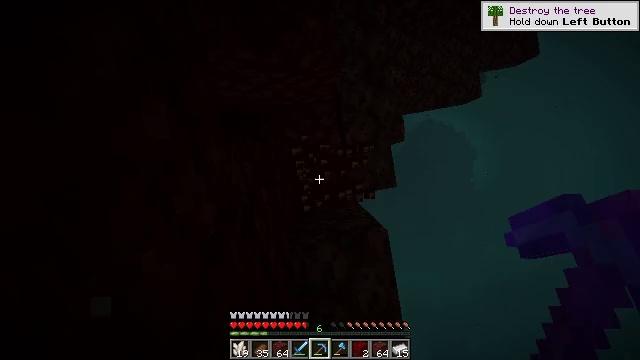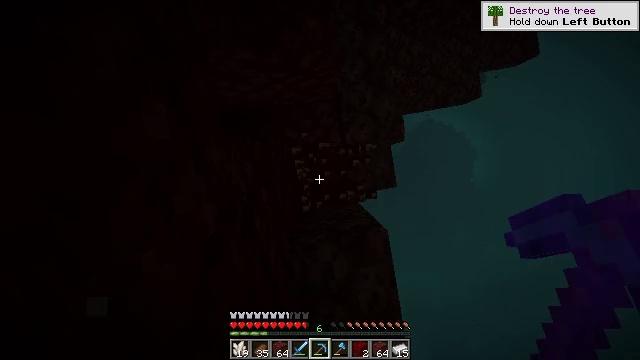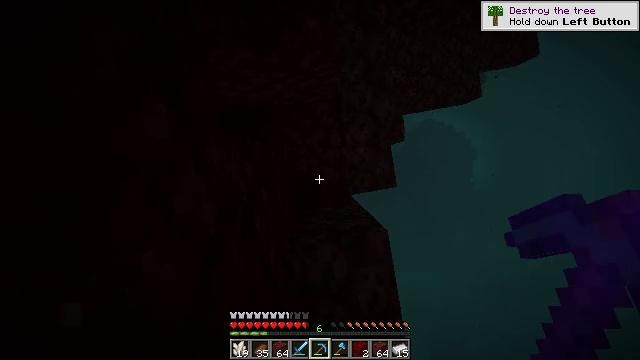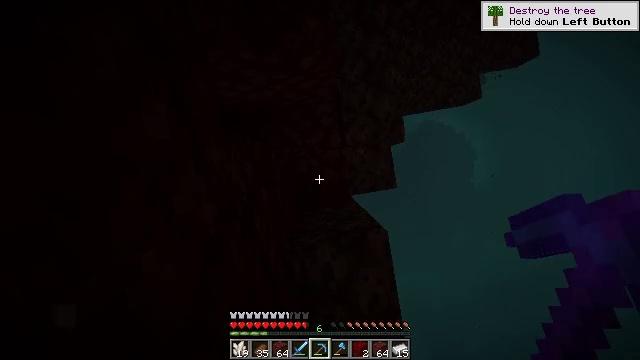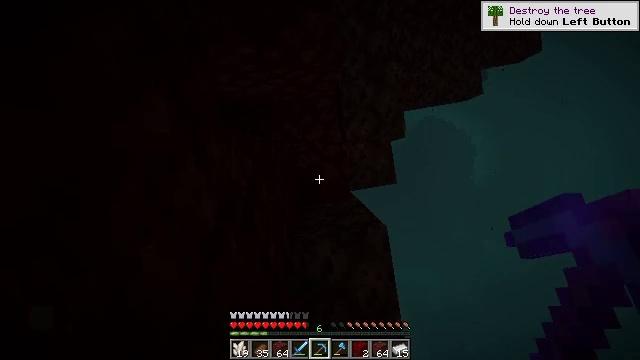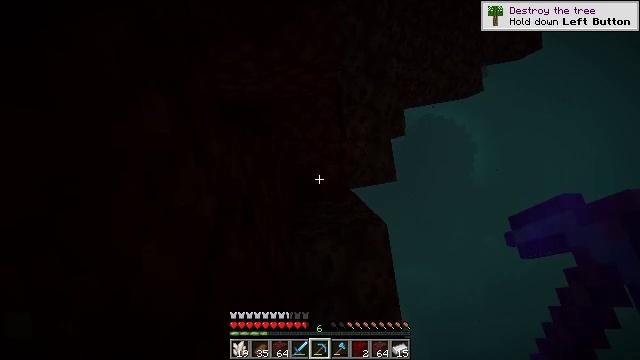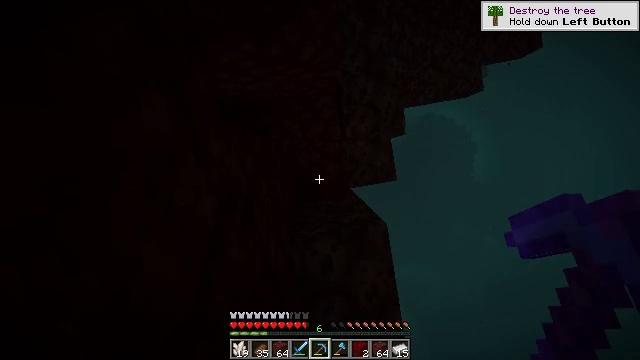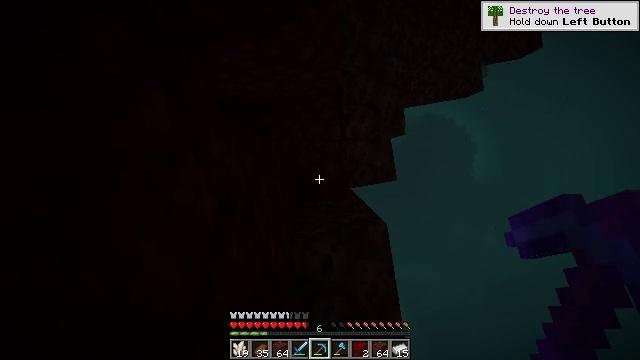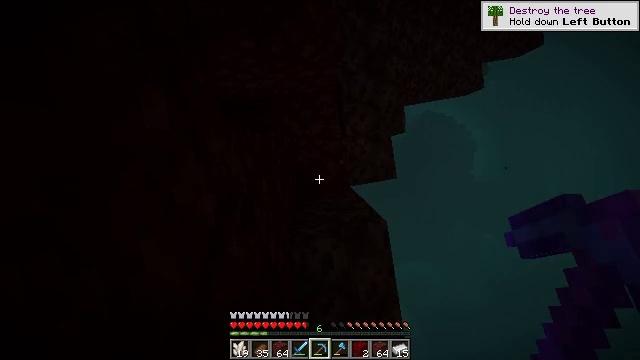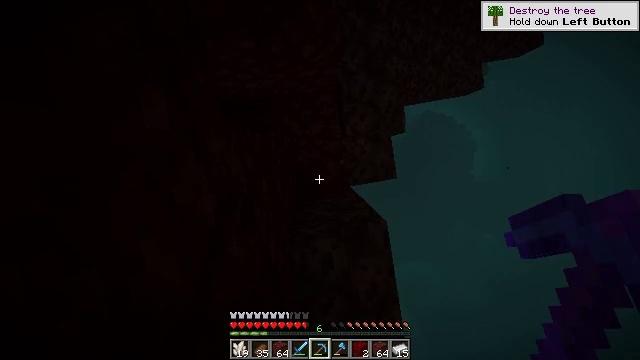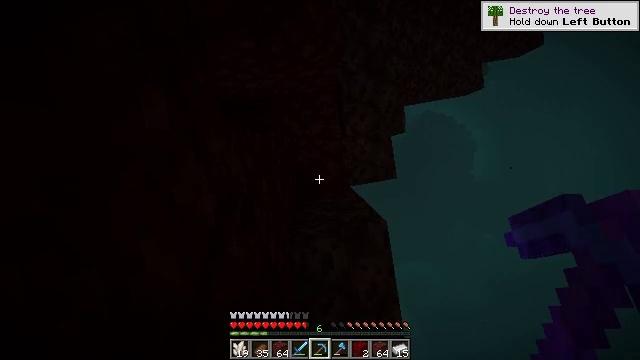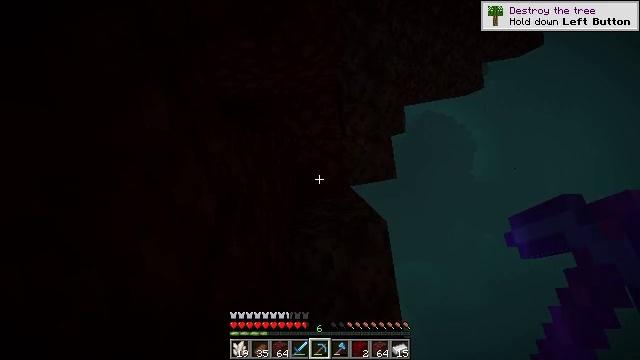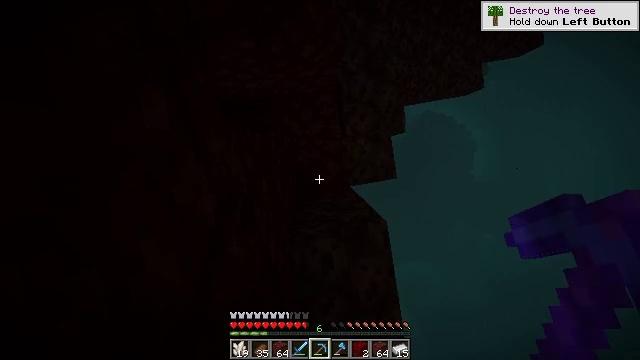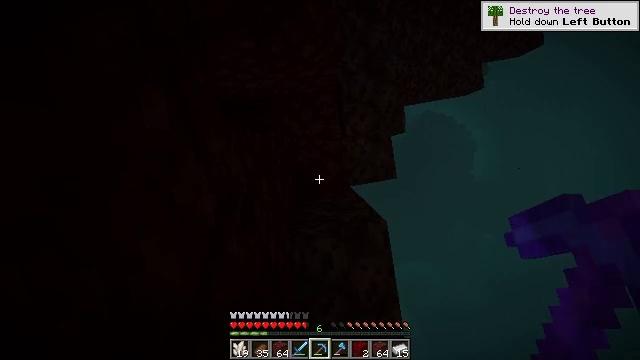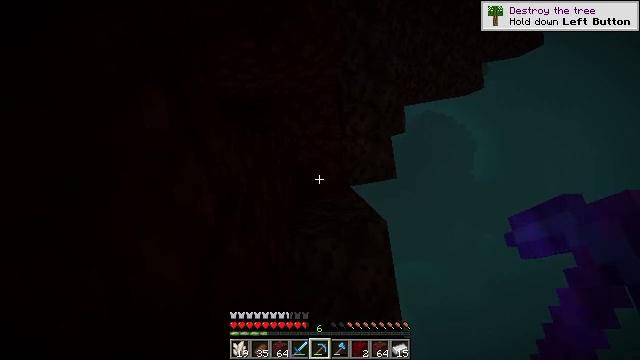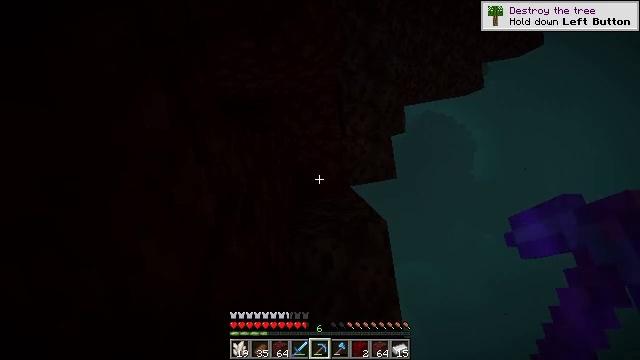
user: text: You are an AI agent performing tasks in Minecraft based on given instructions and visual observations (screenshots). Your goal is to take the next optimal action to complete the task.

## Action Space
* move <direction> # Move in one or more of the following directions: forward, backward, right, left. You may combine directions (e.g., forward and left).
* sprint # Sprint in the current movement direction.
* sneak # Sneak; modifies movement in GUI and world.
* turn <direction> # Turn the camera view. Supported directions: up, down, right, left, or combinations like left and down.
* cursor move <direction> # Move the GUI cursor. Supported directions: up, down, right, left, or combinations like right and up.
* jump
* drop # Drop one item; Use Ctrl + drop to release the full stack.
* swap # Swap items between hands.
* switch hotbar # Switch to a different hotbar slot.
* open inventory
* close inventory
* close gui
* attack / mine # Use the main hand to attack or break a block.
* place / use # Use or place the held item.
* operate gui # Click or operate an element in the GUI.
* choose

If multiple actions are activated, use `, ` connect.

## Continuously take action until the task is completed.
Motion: motion action
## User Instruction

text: Collect bone block by breaking it.
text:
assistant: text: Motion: attack / mine
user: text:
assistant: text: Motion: attack / mine
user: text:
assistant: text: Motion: attack / mine
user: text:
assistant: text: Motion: turn down, attack / mine
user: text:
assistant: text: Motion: no_op
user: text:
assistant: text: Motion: no_op
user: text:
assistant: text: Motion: no_op
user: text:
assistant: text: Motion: no_op
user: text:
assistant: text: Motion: no_op
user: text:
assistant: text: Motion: no_op
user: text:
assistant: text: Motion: no_op
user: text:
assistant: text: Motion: no_op
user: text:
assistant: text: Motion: no_op
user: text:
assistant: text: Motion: no_op
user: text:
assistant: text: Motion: no_op
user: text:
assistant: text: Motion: no_op
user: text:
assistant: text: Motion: turn down
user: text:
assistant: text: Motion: turn down
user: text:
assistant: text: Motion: turn right and down
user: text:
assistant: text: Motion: turn right and down
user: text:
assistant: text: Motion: turn right and down
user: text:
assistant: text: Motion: turn right and down
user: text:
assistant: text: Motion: turn right and down
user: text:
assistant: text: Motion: turn right and down
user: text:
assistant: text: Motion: turn right and down
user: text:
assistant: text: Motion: turn right and down
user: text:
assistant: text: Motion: turn right and down
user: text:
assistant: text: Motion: turn down
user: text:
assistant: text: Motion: turn down
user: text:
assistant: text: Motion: turn left and down